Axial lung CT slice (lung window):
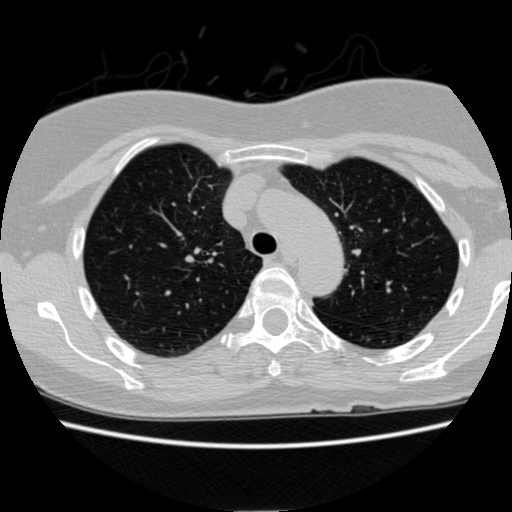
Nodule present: no